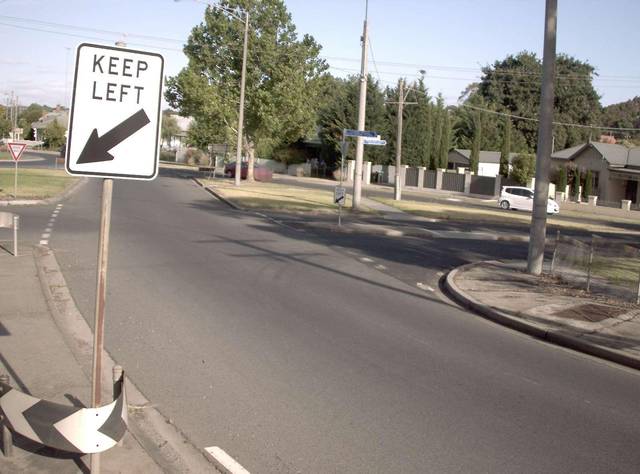
Region: Australia
Coordinates: -38.201, 146.532